Question: I have a segmented controller that I have made using the interface builder it looks like this

Sometimes I set it to be four using this
'''
[segmentedControl insertSegmentWithTitle:@"Dinner" atIndex:2 animated:YES];
[segmentedControl insertSegmentWithTitle:@"Latenight" atIndex:3 animated:YES];
'''
Which works and is fine, but here is where my problem comes up, sometimes I just want to have breakfast and dinner and late night but no lunch. However I still want dinner to be at index 2 and late night at index 3. So the code I have doesn't need to change multiple times depending on how many indexes there are. I am aware of '[segmentedControl setEnabled:NO forSegmentAtIndex:0];' But it doesn't look good and is not what I am trying to do?
Basically is there a way I can hide the lunch index so that dinner is still at index 2, and/ or set the dinner to index 2 even though there is no lunch segment?
Thanks for the help in advance!!! :)
EDIT
'''
-(IBAction)selectMeal:(id)sender{
switch (((UISegmentedControl *) sender) .selectedSegmentIndex) {
case 0:
if ([dayInfo isEqualToString:@"Monday"]) {
deliString = @"//day[@name='monday']/meal[@name='LUNCH']/counter[@name='Deli']/dish/name";
}
case 1:if ([dayInfo isEqualToString:@"Monday"]) {
deliString = @"//day[@name='monday']/meal[@name='Dinner']/counter[@name='Deli']/dish/name";
}
'''
Tried this:
'''
indexBreakfast = -1;
indexLunch = 0;
indexDinner = 1;
[segmentedControl removeSegmentAtIndex:indexBreakfast animated:YES];
[segmentedControl insertSegmentWithTitle:@"Dinner" atIndex:indexDinner animated:YES];
'''
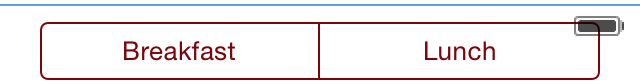
Answer: Ew please don't use that approach. I know you want to be able to know which type corresponds with which index without a lookup, but it's just lazy.
Here's another approach. When you determine which options you are going to display, store an array of the options (either wrapped enum values, the string titles, whatever). When your target action is fired, grab the type from the array at the index of the selected segment. Done.
In your class, make a property to store the order
'''
@property (nonatomic, strong) NSArray *mealStrings;
'''
Then when you have determined which meals you want and the order, make an array with the values
'''
self.mealStrings = @[@"Breakfast", @"Lunch"];
'''
... and initialize the 'UISegmentedControl' ...
'''
self.segmentedControl = [[UISegmentedControl alloc] initWithItems:self.mealStrings];
'''
Then when you need to know which meal, you can access the type with
'''
NSString *mealName = self.mealStrings[self.segmentedControl.selectedSegmentIndex];
'''